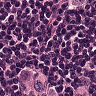
Metastatic tissue present: yes